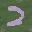
Label: 2